Question: i am trying to recreate the login form shown on tinypic's main page.

in html, i have the 3 elemnts like this:
'''
E-Mail:
<input type="text" name="id" maxlength="30" value="" />
Password:
<input type="text" name="pw" maxlength="30" value="" />
<input type="submit" name="submit" value="Login" />
'''
i have tried putting them into separate divs,
using float:left with a unique class in css
but the code is really messy unreasonably long.
so essentially, i wanted to know if there was a simple way to achieve this layout with html and css.
thanks for the time!
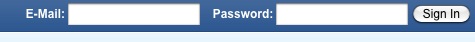
Answer: This CSS should work, though I haven't tested:
'''
input { display: inline; }
'''